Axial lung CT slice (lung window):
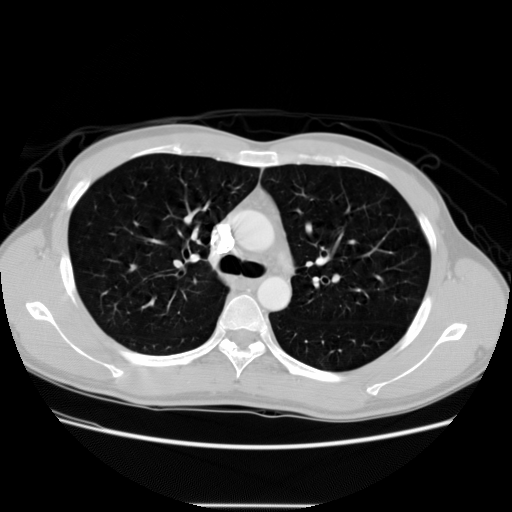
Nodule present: no